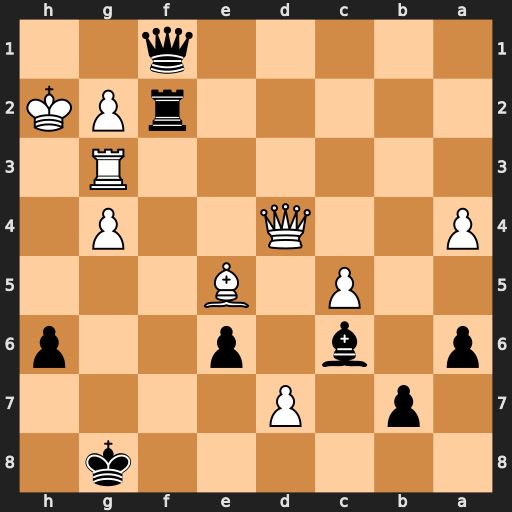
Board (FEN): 6k1/1p1P4/p1b1p2p/2P1B3/P2Q2P1/6R1/5rPK/5q2
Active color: b
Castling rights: -
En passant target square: -
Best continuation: Rxg2+ Rxg2 Qxg2#